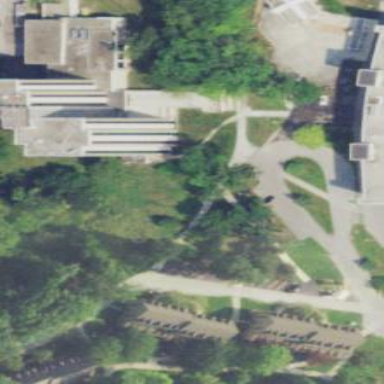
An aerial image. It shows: Dormitory building.